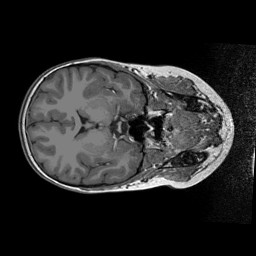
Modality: T1w
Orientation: axial
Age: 10
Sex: male
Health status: ill